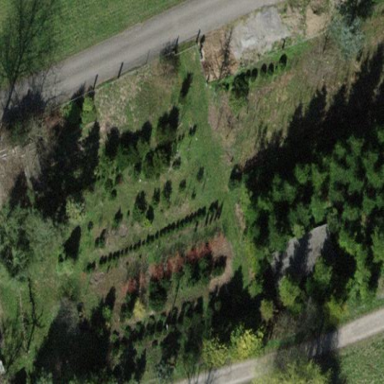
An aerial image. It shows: Plant nursery area.